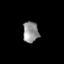
Tissue: lung
Cell type: Epithelial cells
Senescence score: 0.1787
Nuclear area (px): 322
Mean DAPI intensity: 145.466